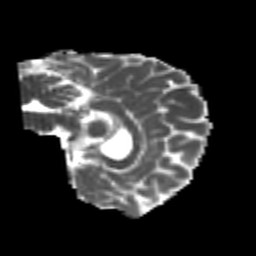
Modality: MD
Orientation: sagittal
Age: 25
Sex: female
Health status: healthy
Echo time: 0.074 s